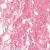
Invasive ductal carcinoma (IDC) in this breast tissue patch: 0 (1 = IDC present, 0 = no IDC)